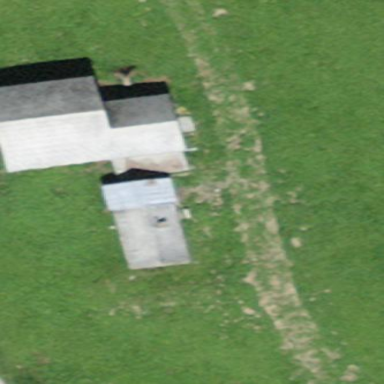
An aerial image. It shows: Farm building.